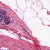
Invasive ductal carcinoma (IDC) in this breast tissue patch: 0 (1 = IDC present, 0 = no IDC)